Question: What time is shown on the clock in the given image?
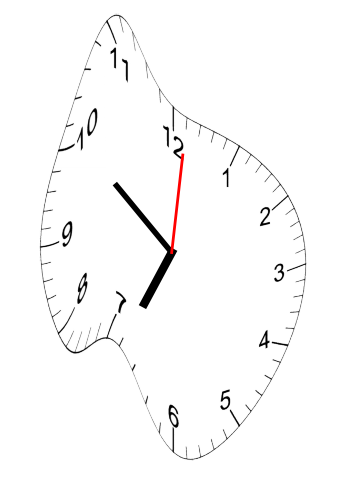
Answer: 06:51:01